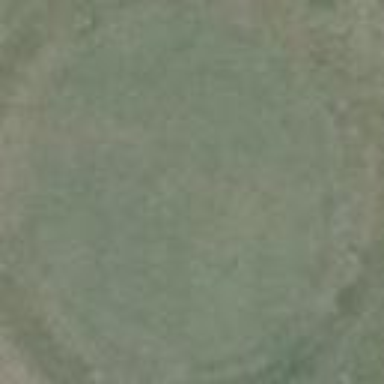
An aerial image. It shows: Golf green.